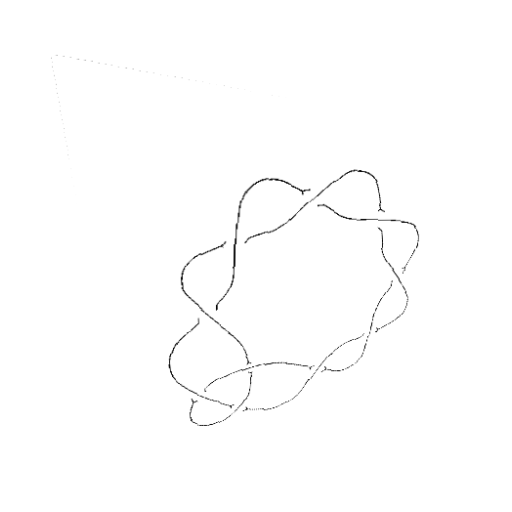
Crossing number: 10